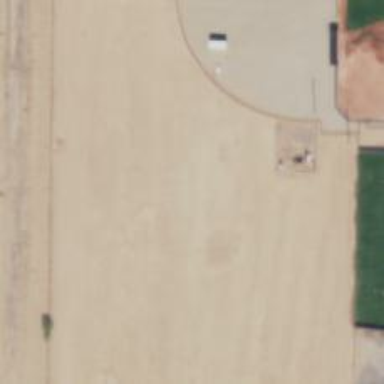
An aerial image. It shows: Football field.